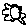
Label: sun